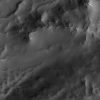
Atmospheric dust classification: not_dusty